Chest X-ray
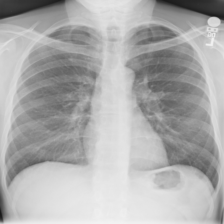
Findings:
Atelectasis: negative
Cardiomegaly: negative
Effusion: negative
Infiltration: negative
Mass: negative
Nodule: negative
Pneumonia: negative
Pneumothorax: negative
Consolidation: negative
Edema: negative
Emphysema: negative
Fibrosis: negative
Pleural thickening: negative
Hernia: negative